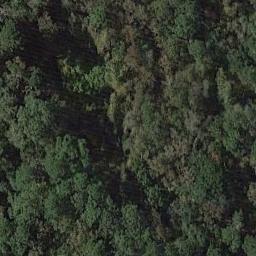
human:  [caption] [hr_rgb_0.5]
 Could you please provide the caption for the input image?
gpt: The forest is consist of yellow and green trees .

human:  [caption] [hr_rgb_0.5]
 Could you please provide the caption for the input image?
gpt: Many green trees are in a forest .

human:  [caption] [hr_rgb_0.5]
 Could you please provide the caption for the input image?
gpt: This is a dense forest .

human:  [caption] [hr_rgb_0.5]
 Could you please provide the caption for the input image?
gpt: The forest has a lot of dense green trees and yellow trees .

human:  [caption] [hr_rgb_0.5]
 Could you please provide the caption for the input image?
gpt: A dense forest with many green trees .